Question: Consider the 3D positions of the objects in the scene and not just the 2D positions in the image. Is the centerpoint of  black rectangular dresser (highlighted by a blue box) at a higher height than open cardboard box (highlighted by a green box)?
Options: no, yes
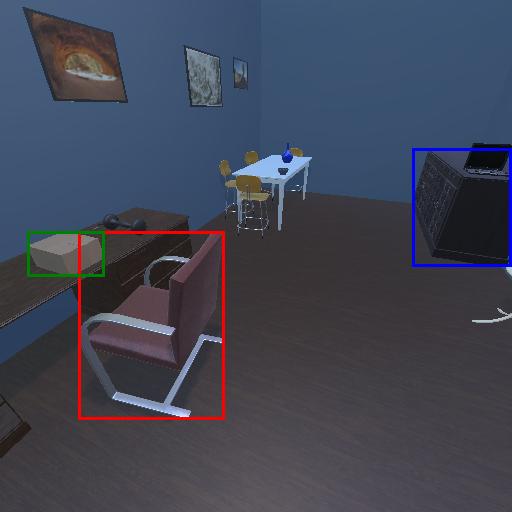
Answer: no